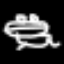
Label: frog